Current action and preconditions to check: trajectory_clear

Your task: For each precondition in the list above, predict whether it will hold at this action.

Consider the current scene as observed from the mobile robot's camera, and analyze the predicted future states of all dynamic agents (e.g., people, animals, vehicles, or any moving entities) within the NEXT SECOND.

IMPORTANT: Only answer "very likely" if you are absolutely certain—based on strong, clear evidence—that a dynamic agent will violate the precondition in the predicted future state. Do NOT answer "very likely" for unlikely, ambiguous, or low-probability risks.

Ask yourself for each precondition: Is there a high probability, with clear and convincing evidence, that the predicted future states of any dynamic agent will interfere with the predicted future state of the currently executing action within the NEXT SECOND, causing that precondition to fail?

Assess the risk level based on these predictions. Use "likely" or "very likely" if motions create a clear risk of interference.

Use "neutral" or "improbable" if agents are nearby but their predicted paths are clearly diverging or non-conflicting.

Failure Risk Categories: "very improbable", "improbable", "neutral", "likely", "very likely"

Answer Format: Output ONLY the probability_of_failure value from these categories: "very improbable", "improbable", "neutral", "likely", "very likely"

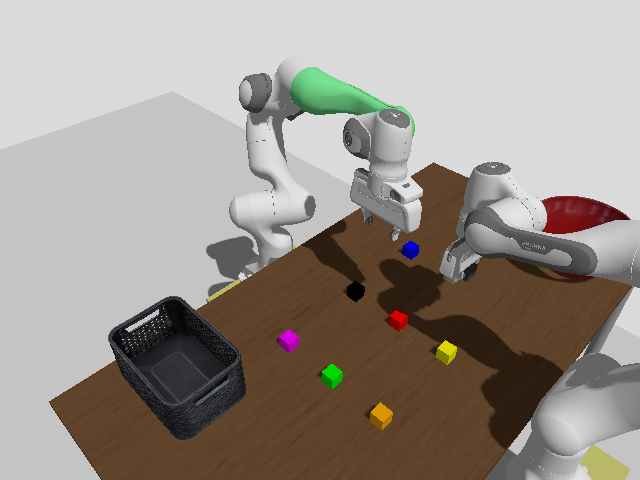

Answer: neutral